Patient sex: M
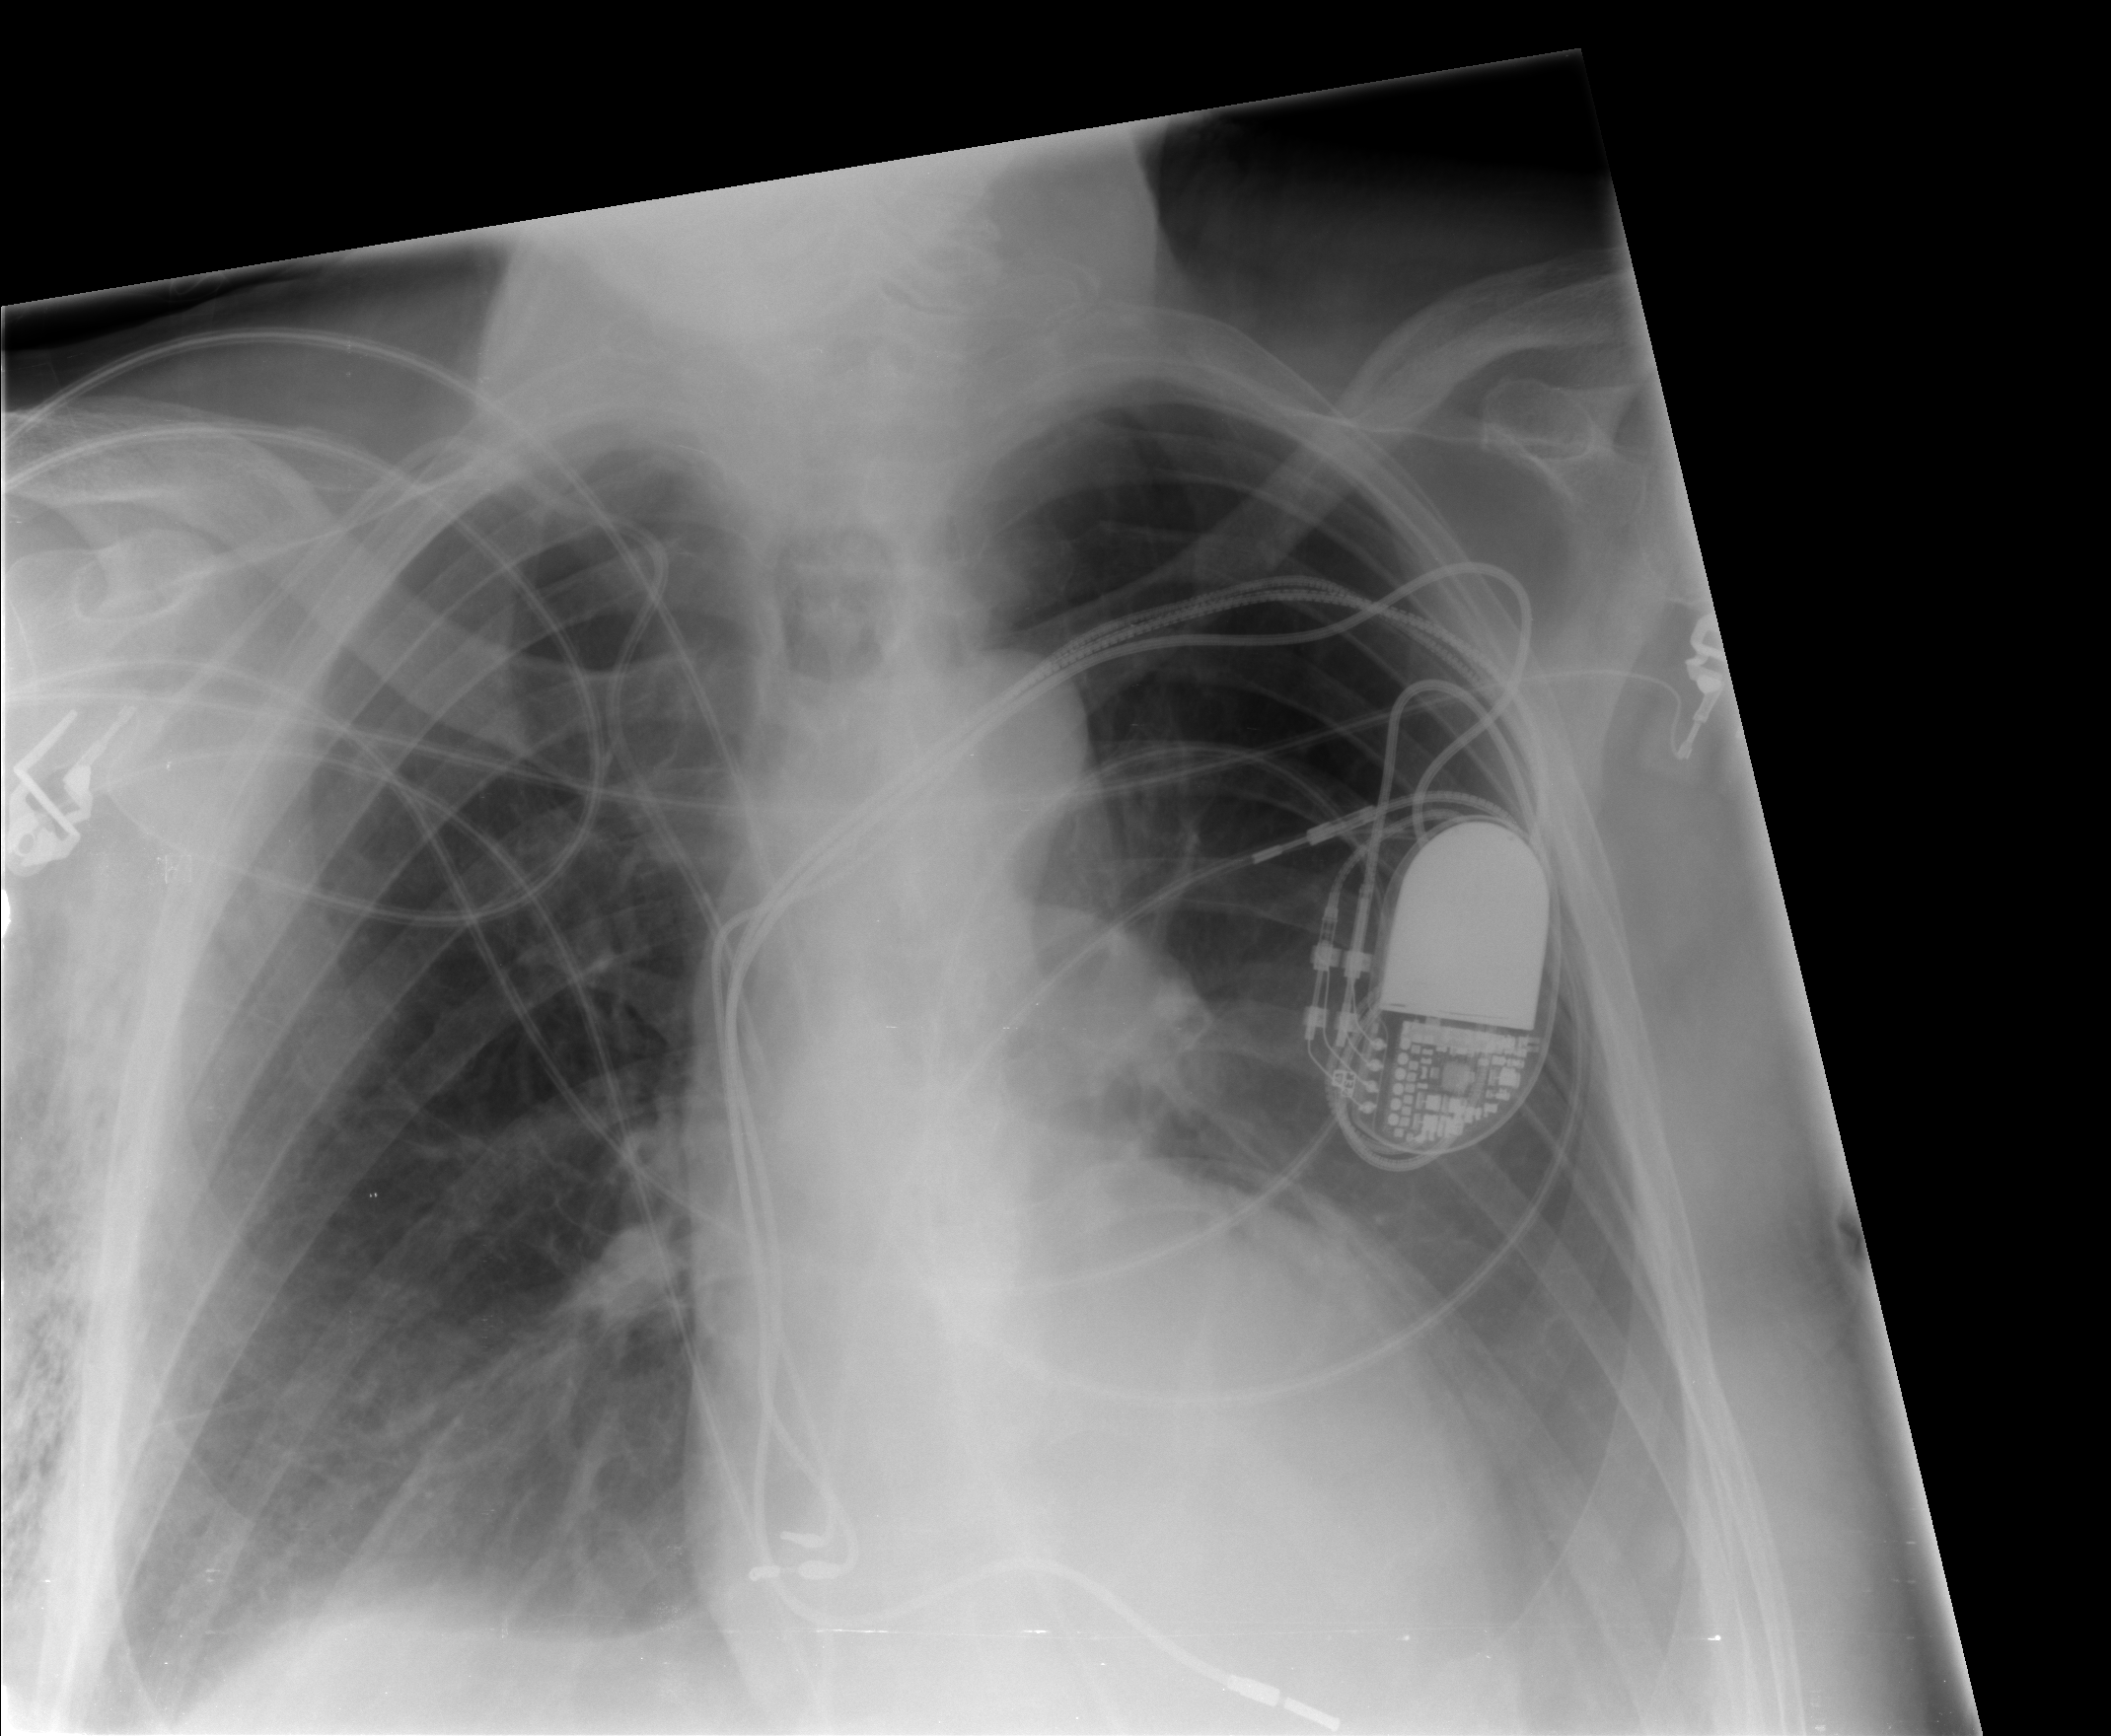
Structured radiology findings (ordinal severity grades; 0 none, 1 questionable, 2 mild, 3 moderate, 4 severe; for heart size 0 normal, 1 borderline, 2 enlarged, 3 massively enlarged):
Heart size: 0
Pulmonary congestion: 0
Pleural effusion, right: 1
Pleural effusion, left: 2
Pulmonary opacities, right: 0
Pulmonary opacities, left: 0
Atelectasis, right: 2
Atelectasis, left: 2